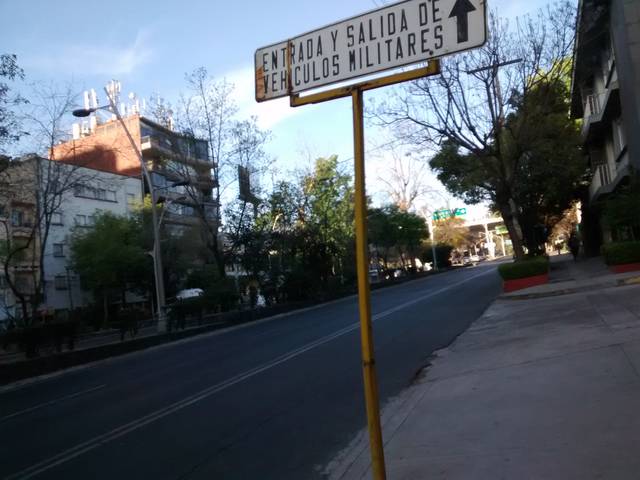
Region: Mexico
Coordinates: 19.439, -99.213